Aerial crown-view tile of a tropical tree (Barro Colorado Island, Panama), acquired 20240611:
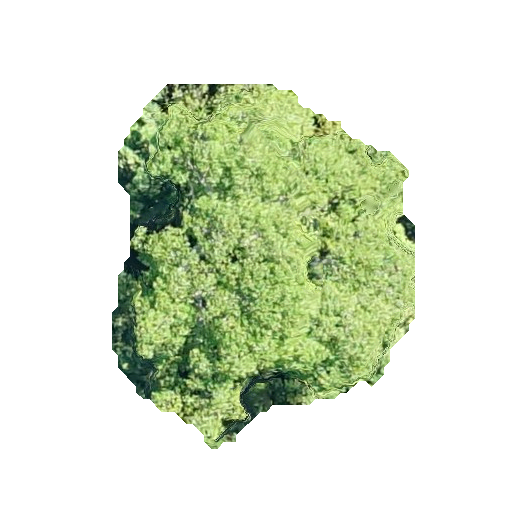
Species: Ficus insipida
GBIF accepted scientific name: Ficus insipida
Crown area: 131.27 m²